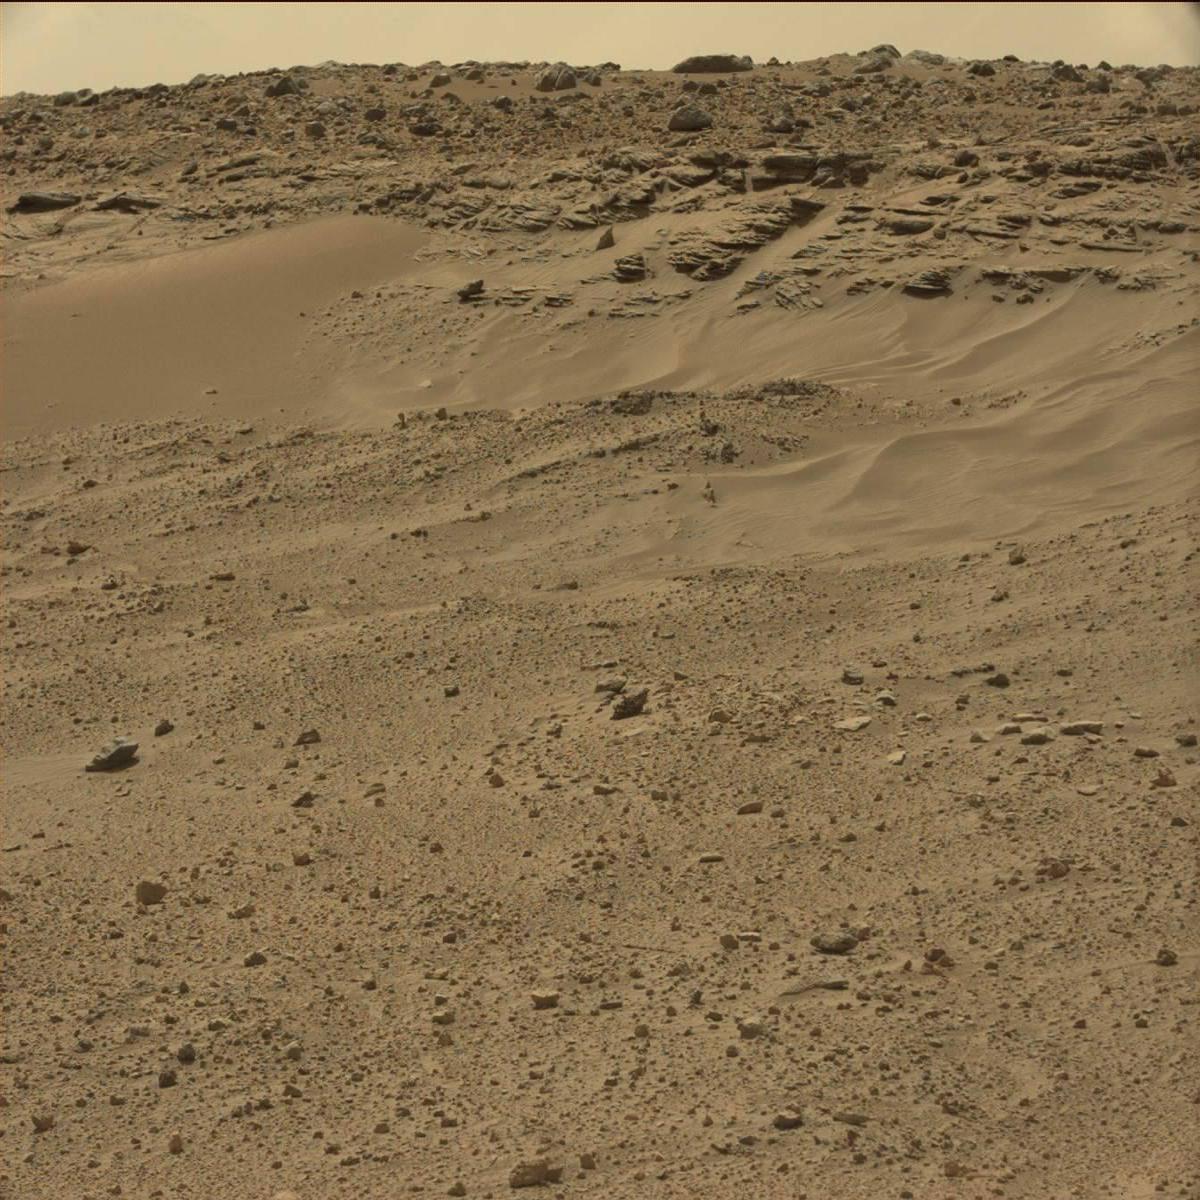
Terrain classes present: Bedrock, Ridge, Rock, Sand / Soil